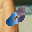
Label: 0